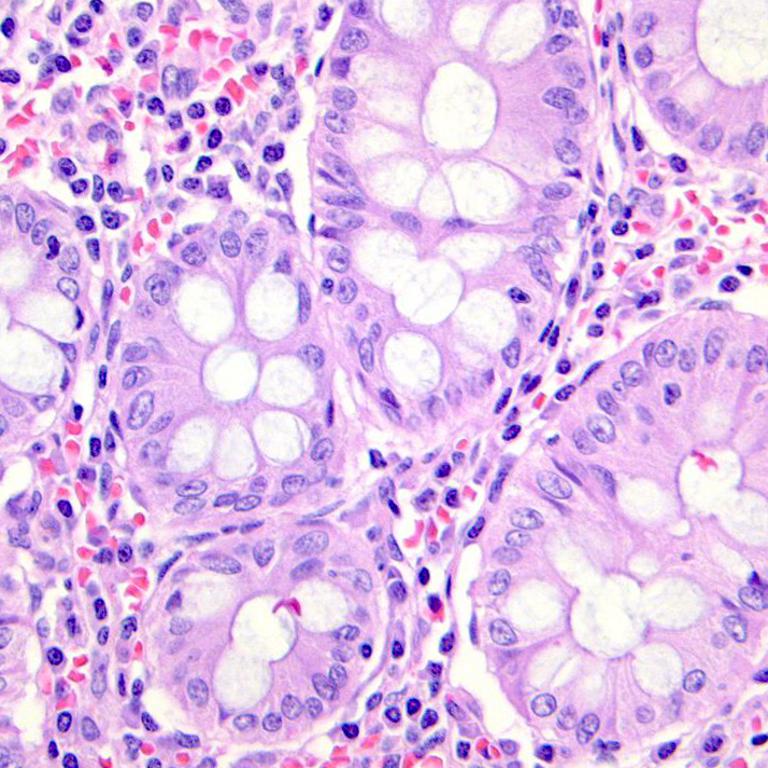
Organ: colon
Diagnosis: benign